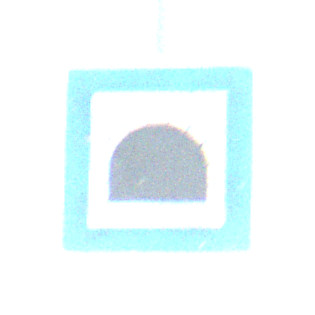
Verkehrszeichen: Tunnel
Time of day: Midday
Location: Outdoor (Suburban)
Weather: PartlyCloudy
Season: NotSpecified
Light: Natural